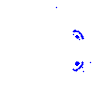
Particle: electron